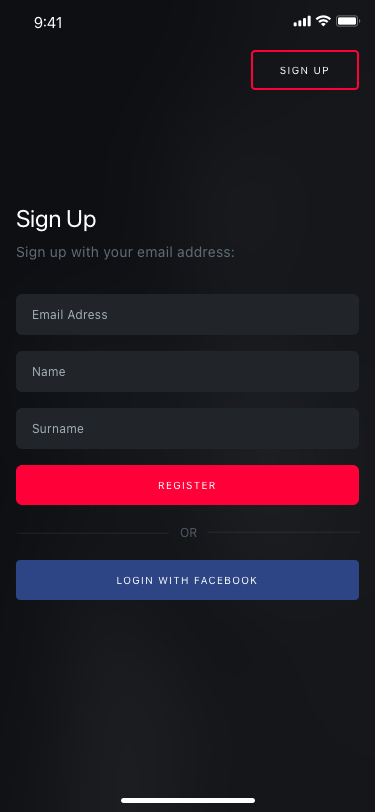
Text in this UI design:
login with facebook
OR
Sign Up
Sign up with your email address: